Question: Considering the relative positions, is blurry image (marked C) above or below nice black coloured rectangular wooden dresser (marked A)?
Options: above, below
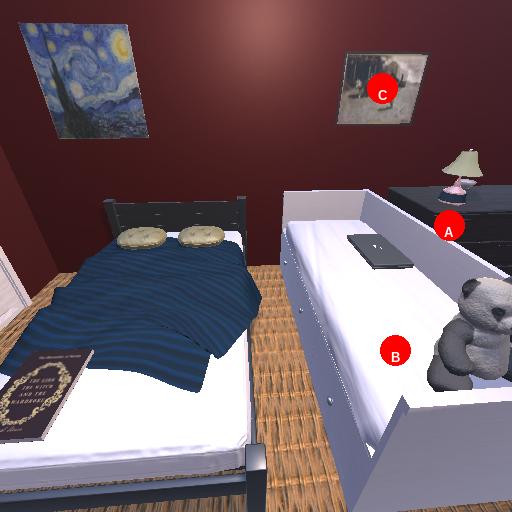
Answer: above